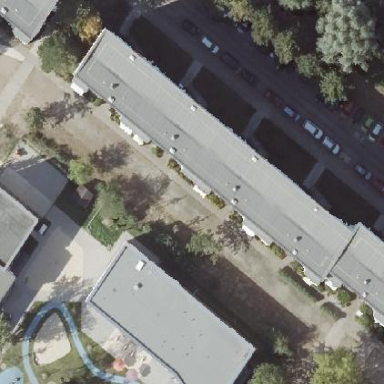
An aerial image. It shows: Building with apartments and flat roof.